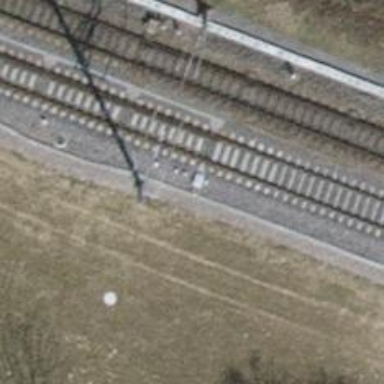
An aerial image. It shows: Railway switch.